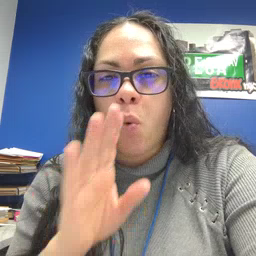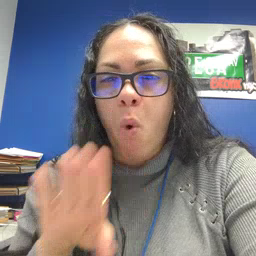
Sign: quiet